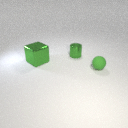
large green metal cube behind small green rubber sphere